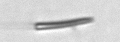
Label: fiber